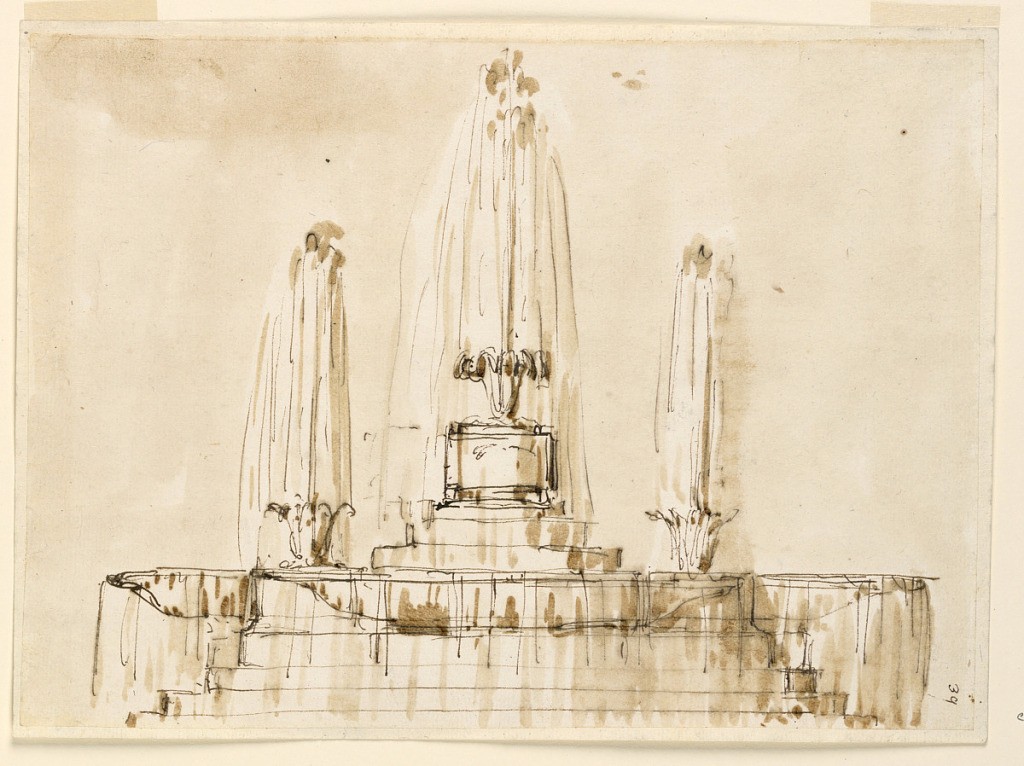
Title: Sketches, a Fountain
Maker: Giuseppe Barberi, Italian, 1746–1809
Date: ca. 1790
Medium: Pen and brown ink, brush and brown wash on off-white laid paper, lined
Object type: Drawing
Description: In the center is a circular pedestal with a square band around, above three steps. Above it is a calyx from which the water springs. Segments of bowls are projecting from the upper basin on each side; in that at the front are laterally two more calyces with springing water. The basin stands upon three steps. Nothing is indicated about the lower basin.